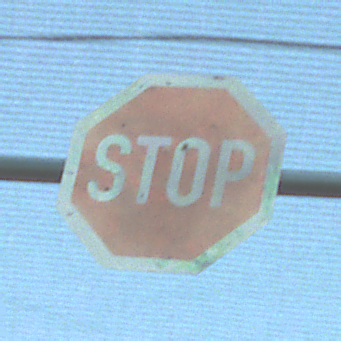
Verkehrszeichen: Stop
Umgebung: Roofed, Special
Tageszeit: MorningAfternoon
Wetter: PartlyCloudy
Licht: Natural
Jahreszeit: NotSpecified
Kontrast: MediumContrast